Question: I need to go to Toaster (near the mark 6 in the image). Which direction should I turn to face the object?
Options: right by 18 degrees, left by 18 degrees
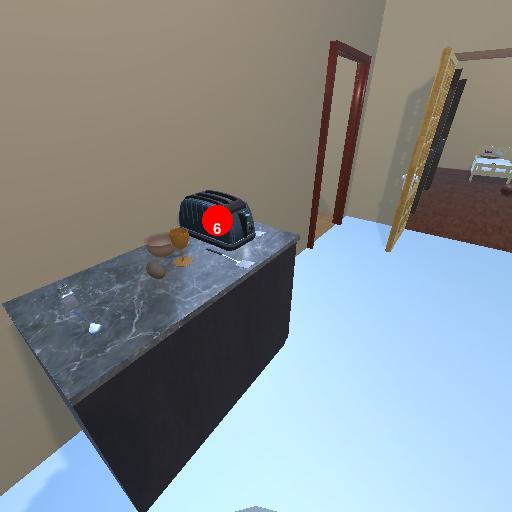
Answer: right by 18 degrees